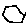
Label: hexagon